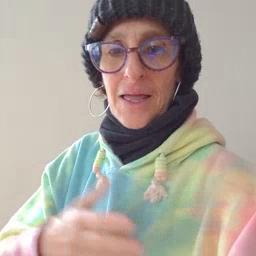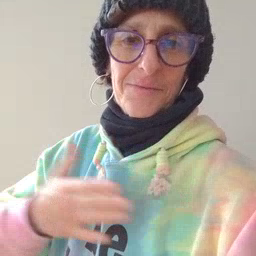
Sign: happy